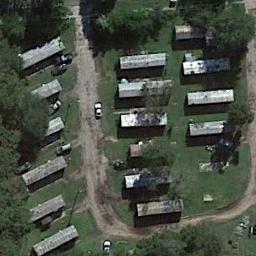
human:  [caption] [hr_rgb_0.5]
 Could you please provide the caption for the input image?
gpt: There is a road in the mobile home park .

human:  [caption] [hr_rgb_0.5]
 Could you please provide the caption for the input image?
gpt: Behind the mobile homes park is a wood .

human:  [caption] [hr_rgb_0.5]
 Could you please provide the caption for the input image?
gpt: The mobile home park has some neatly arranged mobile homes on the grass and a road goes through the mobile home park .

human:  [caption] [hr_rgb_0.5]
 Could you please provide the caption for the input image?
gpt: The mobile home park is on the grass next to some trees and road .

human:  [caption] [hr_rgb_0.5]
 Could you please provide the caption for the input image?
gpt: There are some buildings and green trees in the mobile home park .